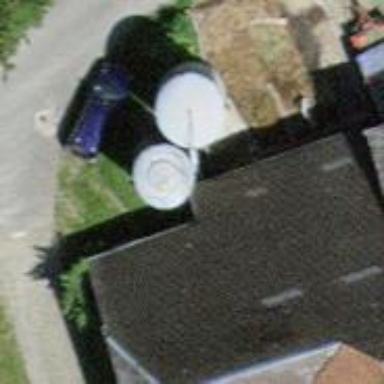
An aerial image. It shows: Silo.